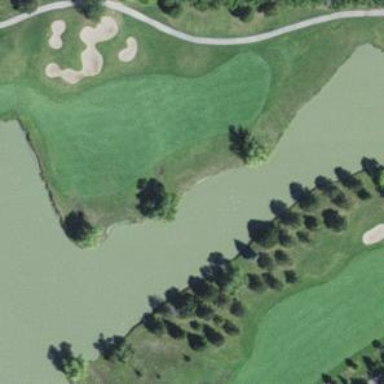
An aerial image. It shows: Grassy area designated as golf fairway.